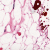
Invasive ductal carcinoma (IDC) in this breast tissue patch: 0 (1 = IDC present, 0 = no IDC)